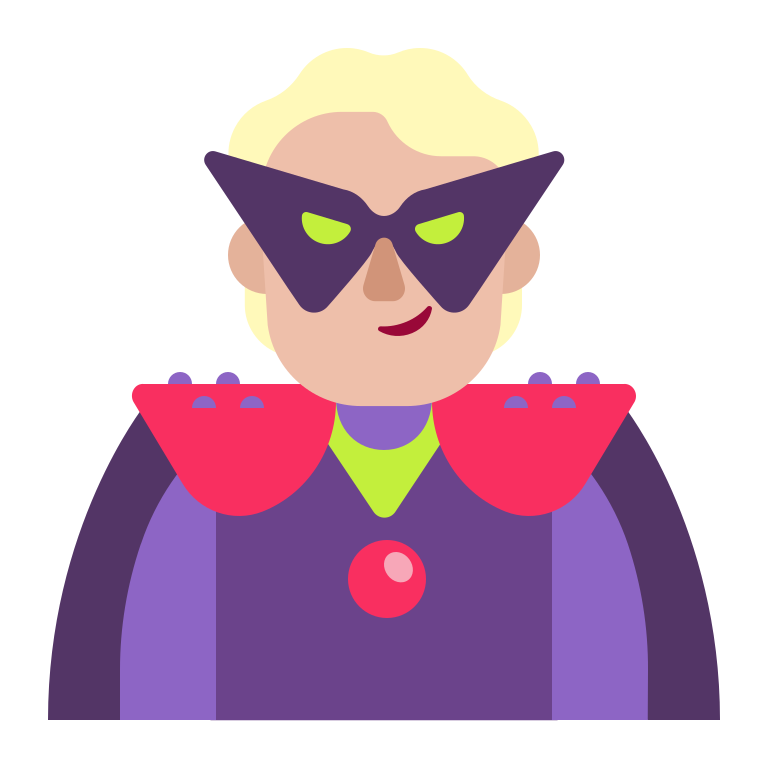
person supervillain flat  light